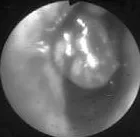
Bronchoscopic examination reveals polypoid mass originating from trachea with a 50 % obstruction of the lumen.
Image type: endoscopy (airway_endoscopy)